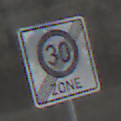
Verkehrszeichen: EndeZone30
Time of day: Midday
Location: Outdoor (Suburban)
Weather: Overcast
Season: NotSpecified
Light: Natural